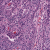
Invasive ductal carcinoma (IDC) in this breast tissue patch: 1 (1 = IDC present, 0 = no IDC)